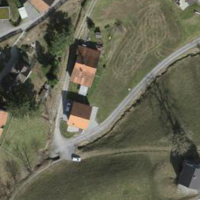
EUNIS habitat code: 55
Species observed at this site:
Cirsium vulgare
Geum rivale